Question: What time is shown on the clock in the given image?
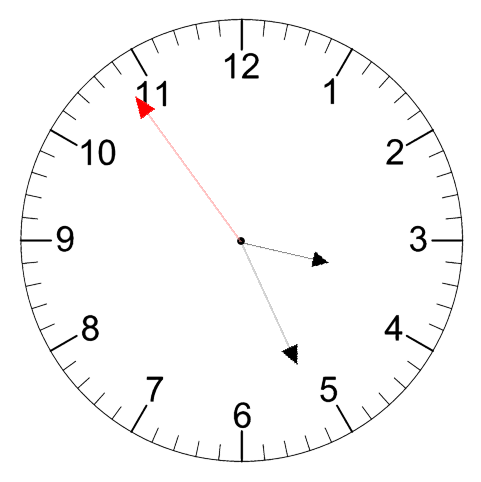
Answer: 03:25:54